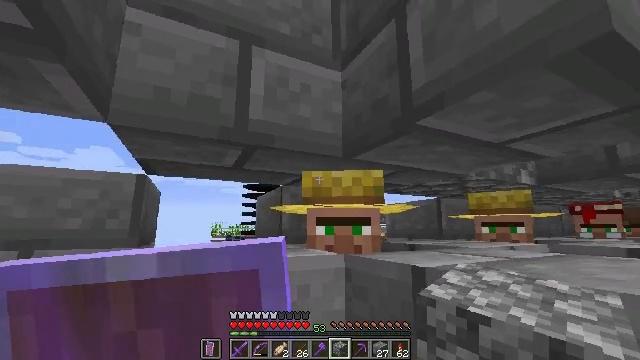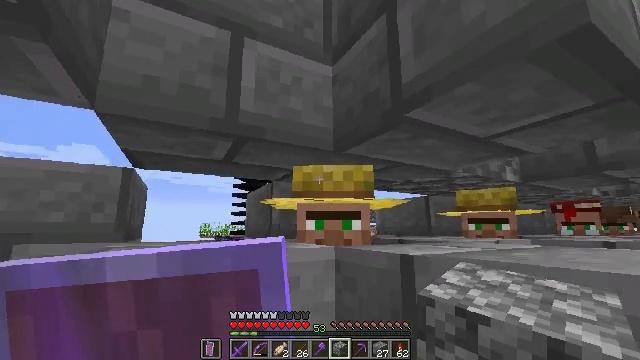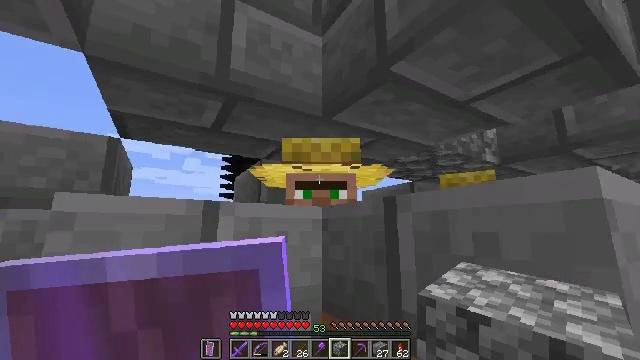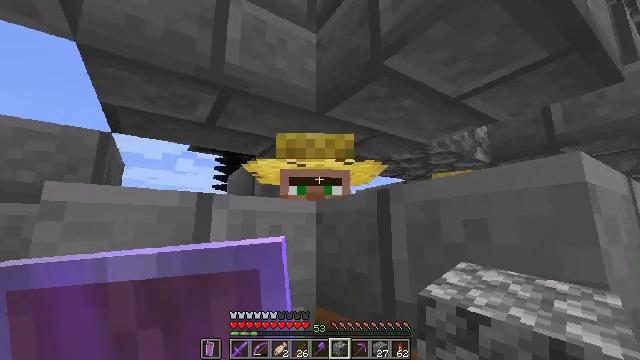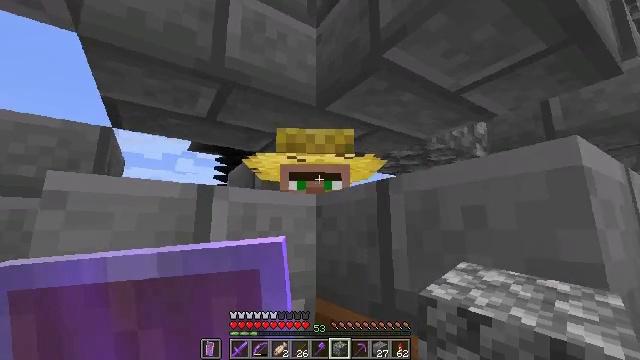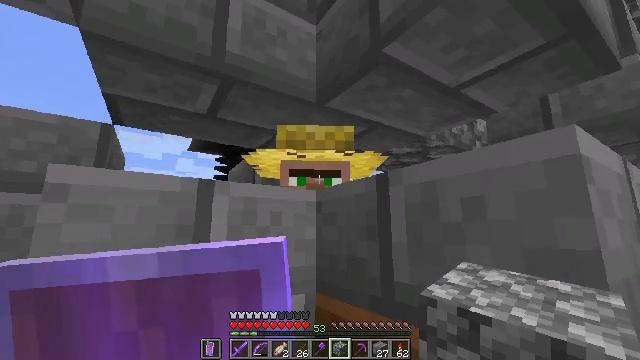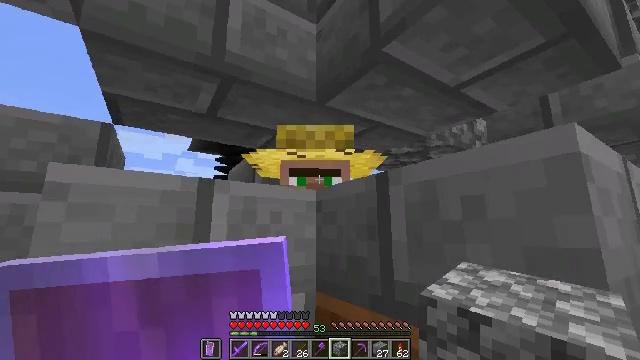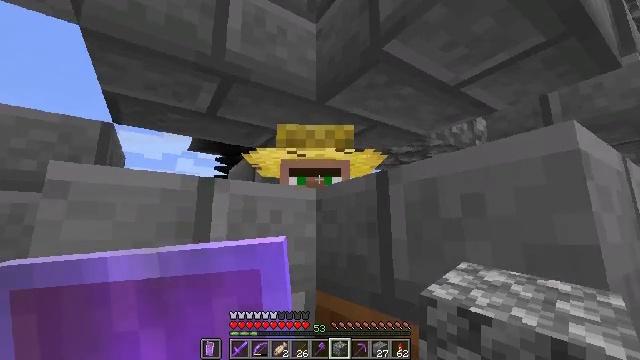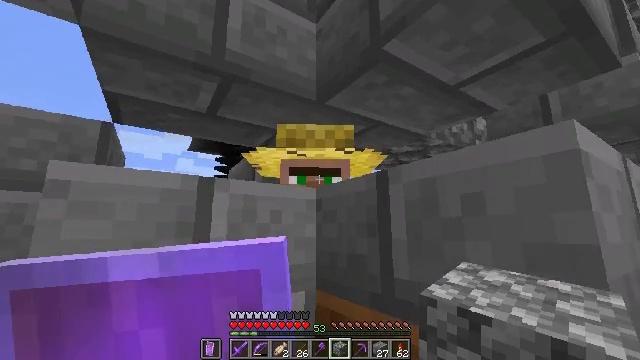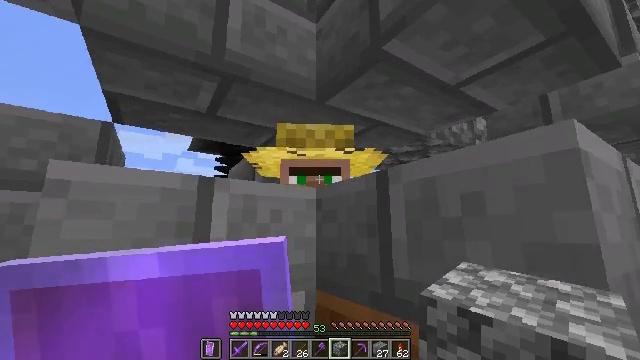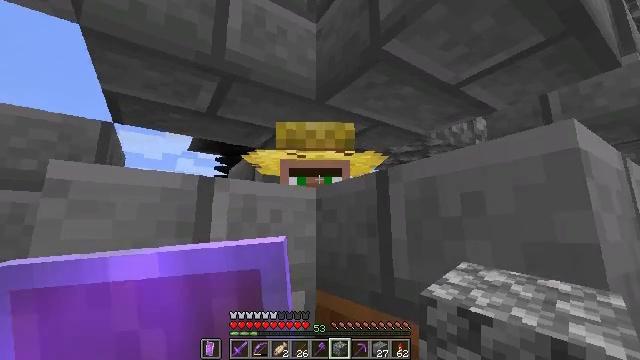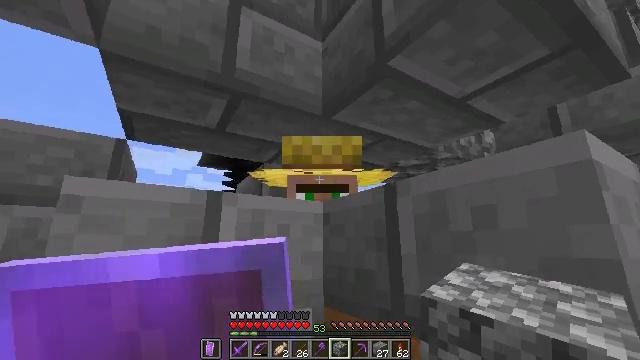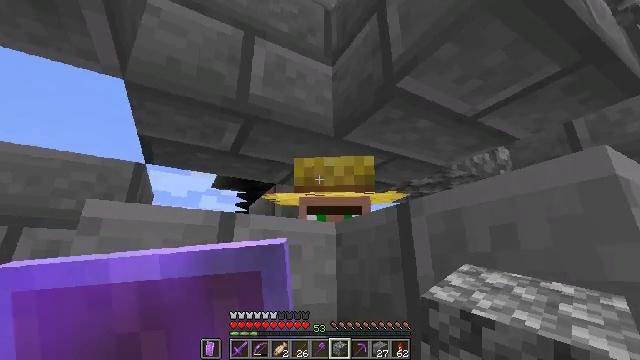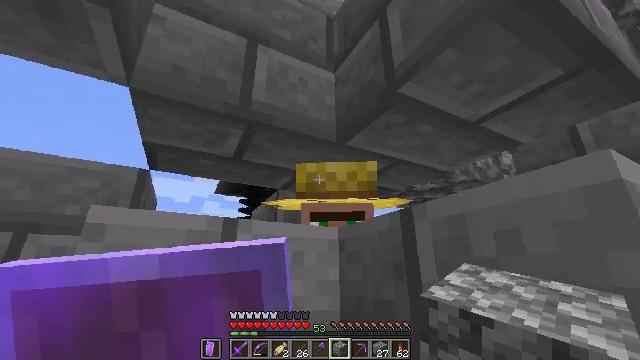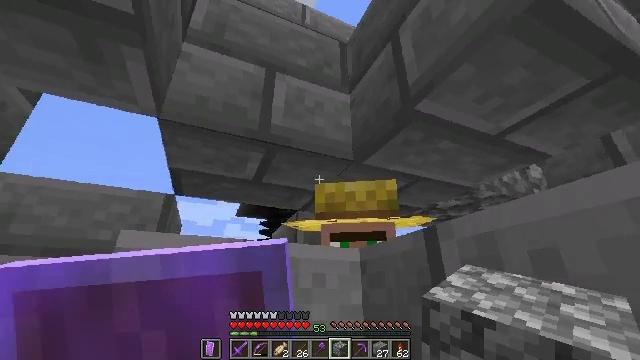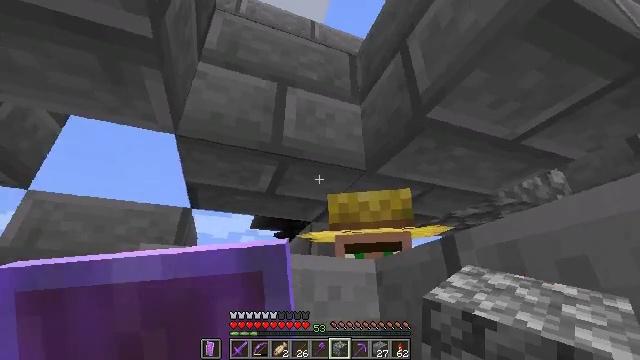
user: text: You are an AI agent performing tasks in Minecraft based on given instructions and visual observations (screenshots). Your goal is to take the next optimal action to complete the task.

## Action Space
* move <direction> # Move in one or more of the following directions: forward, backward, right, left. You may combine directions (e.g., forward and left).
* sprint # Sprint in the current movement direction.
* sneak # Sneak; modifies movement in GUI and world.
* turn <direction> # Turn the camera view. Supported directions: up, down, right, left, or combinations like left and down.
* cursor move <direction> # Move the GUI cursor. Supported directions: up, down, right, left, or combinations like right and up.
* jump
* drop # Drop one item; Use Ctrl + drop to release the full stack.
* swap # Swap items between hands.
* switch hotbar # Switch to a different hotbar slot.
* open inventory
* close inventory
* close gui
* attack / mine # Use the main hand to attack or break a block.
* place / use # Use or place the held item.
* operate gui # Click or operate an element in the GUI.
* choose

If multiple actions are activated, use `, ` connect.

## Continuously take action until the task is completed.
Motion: motion action
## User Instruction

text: Collect the stone bricks by mining.
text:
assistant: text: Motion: sneak, turn right
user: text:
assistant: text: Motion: sneak, turn right
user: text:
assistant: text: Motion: sneak, turn right
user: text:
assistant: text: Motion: sneak
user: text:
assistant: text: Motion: sneak
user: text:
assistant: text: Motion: sneak
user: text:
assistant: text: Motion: sneak
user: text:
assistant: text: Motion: sneak
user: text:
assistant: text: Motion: sneak
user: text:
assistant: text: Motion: sneak
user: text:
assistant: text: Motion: sneak, turn left and up
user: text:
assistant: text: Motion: sneak, turn left and up
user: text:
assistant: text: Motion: sneak, turn up
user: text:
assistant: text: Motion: sneak, turn left and up
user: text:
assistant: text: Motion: turn left and up
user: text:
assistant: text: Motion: no_op
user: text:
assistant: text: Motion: no_op
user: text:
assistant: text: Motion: no_op
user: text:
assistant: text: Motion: no_op
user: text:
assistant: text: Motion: no_op
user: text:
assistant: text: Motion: no_op
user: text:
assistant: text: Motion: no_op
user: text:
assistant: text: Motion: no_op
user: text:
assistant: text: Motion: no_op
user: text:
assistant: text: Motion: move back
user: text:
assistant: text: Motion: move back
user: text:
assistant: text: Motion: move back
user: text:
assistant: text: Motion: move back
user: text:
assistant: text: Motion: move back
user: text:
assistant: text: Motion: move back